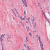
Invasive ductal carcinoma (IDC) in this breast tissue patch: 1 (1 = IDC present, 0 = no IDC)